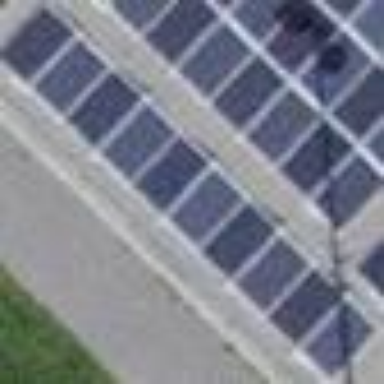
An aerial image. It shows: Solar power generator utilizing photovoltaic technology with solar photovoltaic panels.